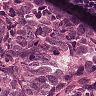
Metastatic tissue present: yes